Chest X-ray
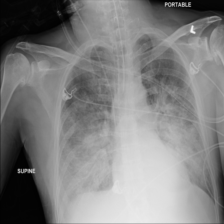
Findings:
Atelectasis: negative
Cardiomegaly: negative
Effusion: negative
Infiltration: positive
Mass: negative
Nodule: negative
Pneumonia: negative
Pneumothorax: negative
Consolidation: negative
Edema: negative
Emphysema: negative
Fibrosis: negative
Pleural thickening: negative
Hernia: negative